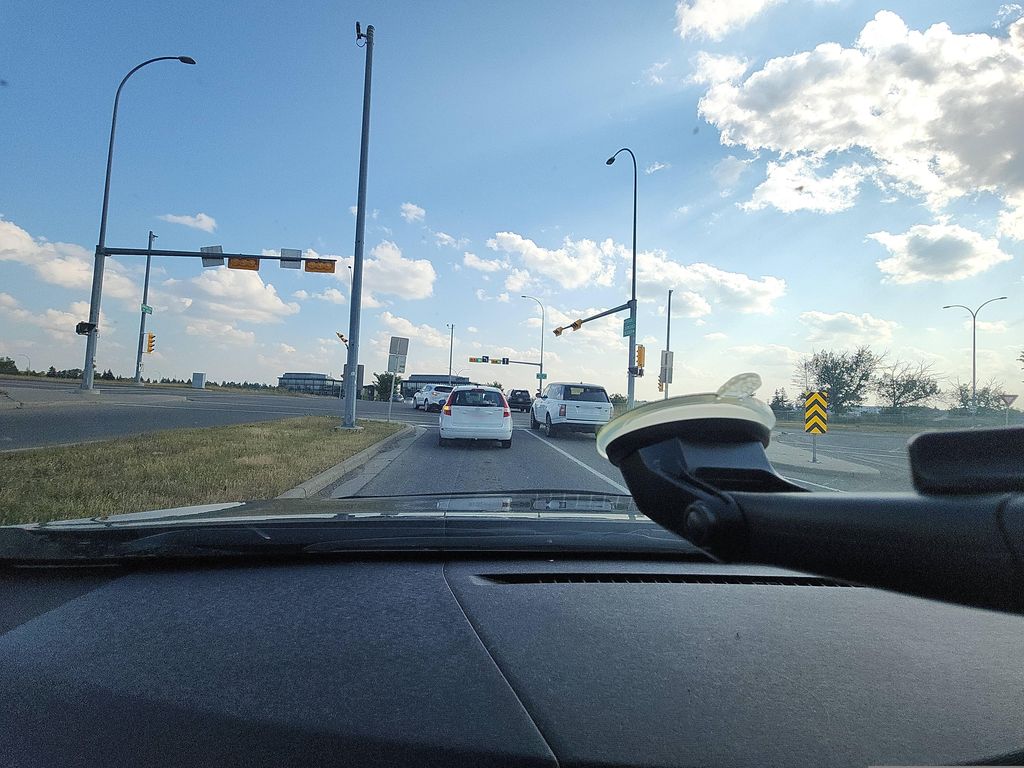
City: calgary